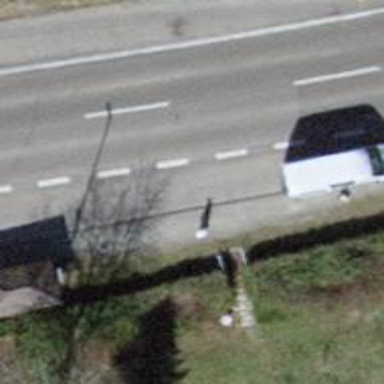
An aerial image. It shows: Bus stop with shelter. It is platform for public transport.